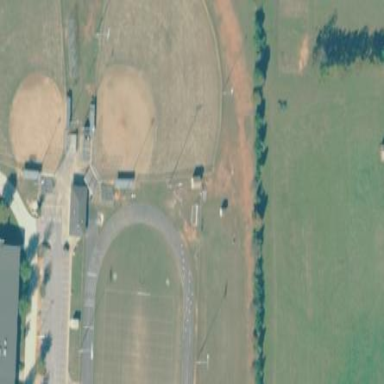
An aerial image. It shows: Baseball pitch for leisure and sports activities.